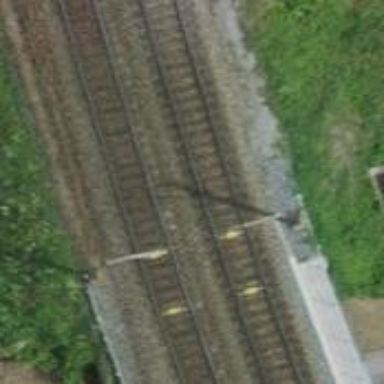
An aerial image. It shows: Bridge over railway with electrified contact lines.